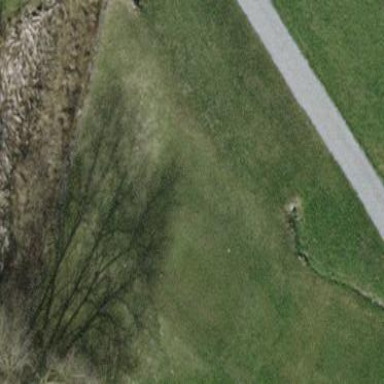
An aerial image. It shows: Golf tee.